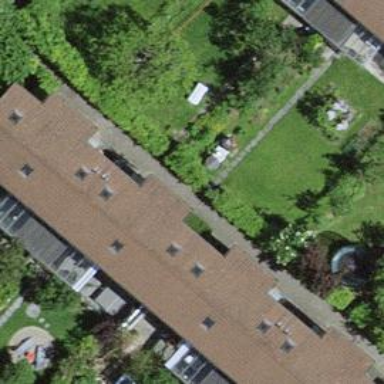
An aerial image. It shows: Terrace building.